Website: home-depot
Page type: billing-address
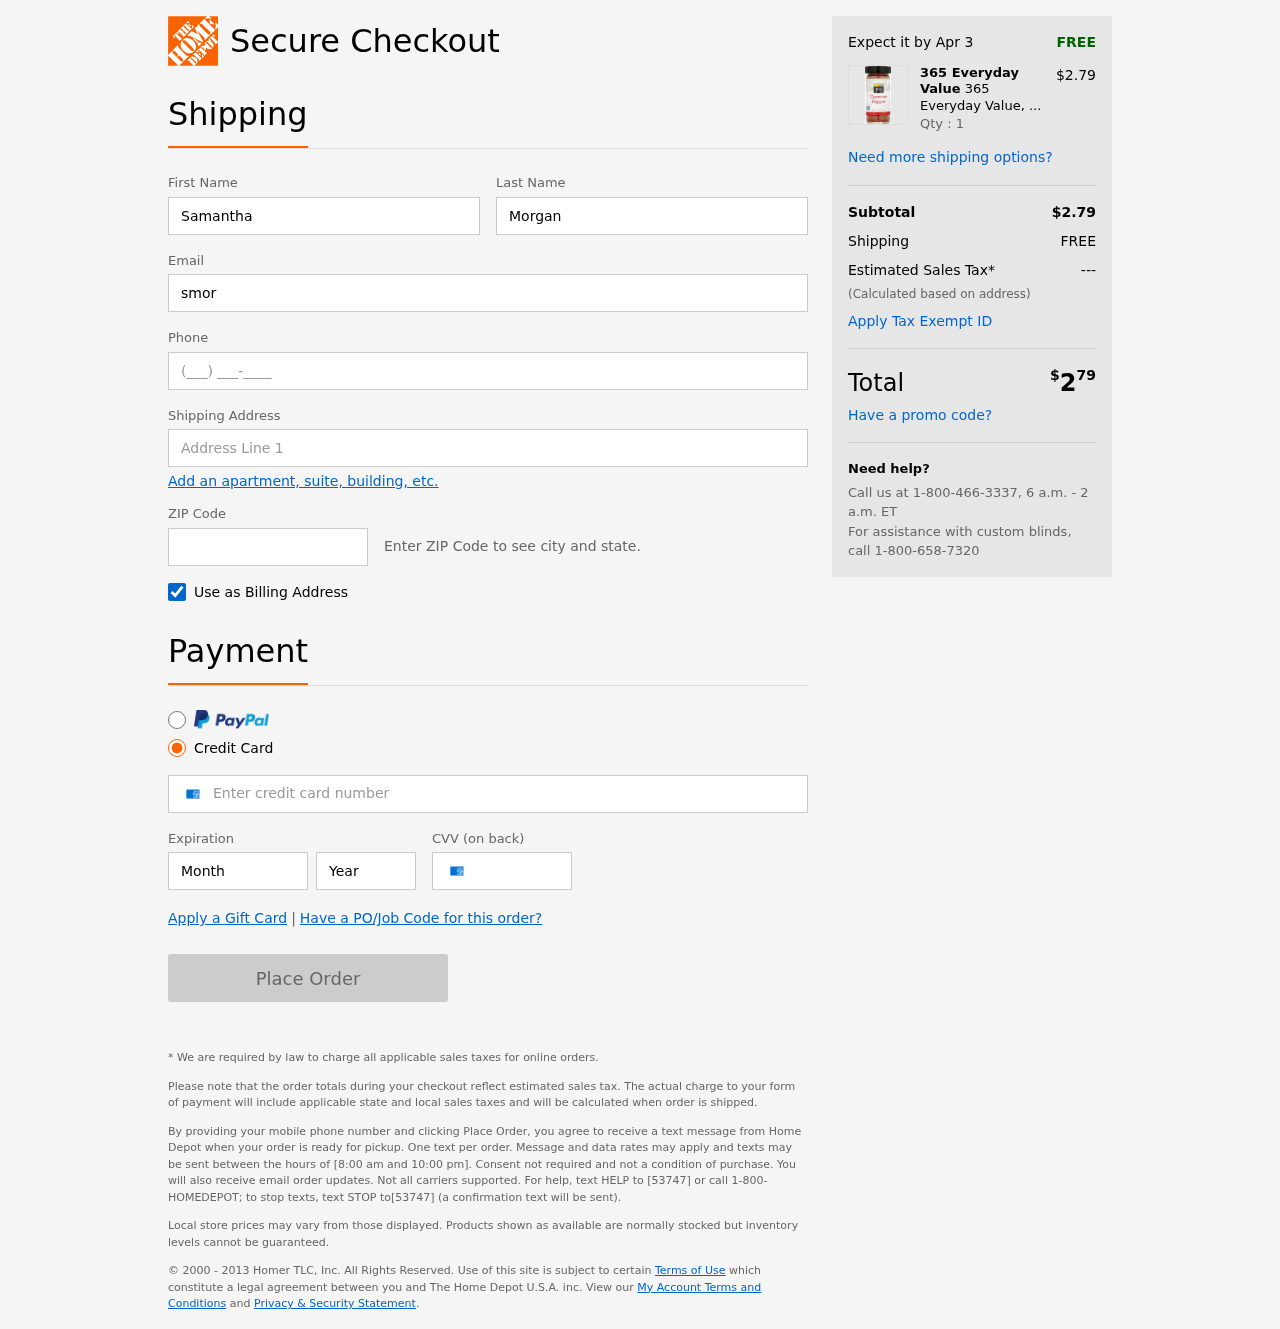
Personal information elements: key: PII_FIRSTNAME
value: Samantha
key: PII_LASTNAME
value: Morgan
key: PII_EMAIL
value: smorgan@gmail.com
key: PII_PHONE
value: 9385475022
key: PII_STREET
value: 372 Jones Mission Apt. 675
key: PII_POSTCODE
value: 98017
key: PII_CARD_NUMBER
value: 3425 5849 2455 260
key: PII_CARD_EXPIRY_MONTH
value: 02
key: PII_CARD_CVV
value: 2739
Product elements: key: PRODUCT1_BRAND
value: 365 Everyday Value
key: PRODUCT1_NAME
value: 365 Everyday Value, Cayenne Pepper, 1.76 oz
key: PRODUCT1_PRICE
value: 2.79
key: PRODUCT1_QUANTITY
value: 1
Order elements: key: ORDER_DELIVERY_DATE
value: Apr 3
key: ORDER_SUBTOTAL
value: $2.79
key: ORDER_SHIPPING_COST
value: FREE
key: ORDER_TAX
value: ---
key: ORDER_TOTAL2
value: $279